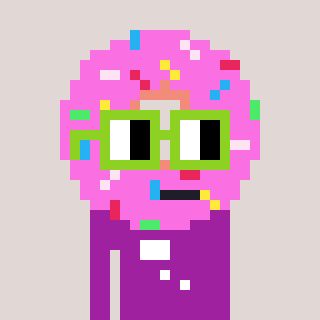
a pixel art character with square light green glasses, a doughnut-shaped head and a magenta-colored body on a warm background